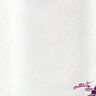
Metastatic tissue present: no